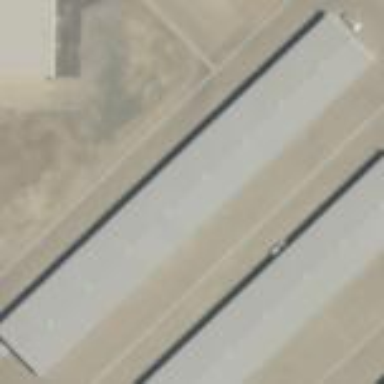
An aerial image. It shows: Hangar located at airport.